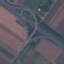
Land use / land cover class: Highway